Field crop: maize
Growth stage: 2
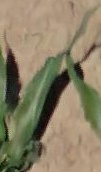
Species: maize